Question: Can anyone know if there is a simple way to replace checkbox checkmark by image?
I have two images for "checked" and "unchecked" checkbox state. I don't know how to use them instead of checkmark.
I also tried to replace content with StackPanel and put Image and TextBlock inside. Images are switching by triggers. It works fine but I have no idea how to remove checkmark icon.
I googled a lot and found complicated solutions with tons of XAML (BulletDecorator etc). I personaly don't like to complicate my life and I believe there is a simplier solution.

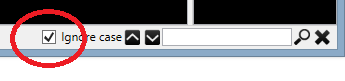
Answer: You simply define your own 'ControlTemplate' for the 'Checkbox', in which you display your images instead of the default tick. You can find the default 'ControlTemplate' for the 'Checkbox' in the <URL> page on MSDN.
When defining your own 'ControlTemplate', it's often a good idea to start with the default. Get that working in your project and then you can start tweaking it to your liking. That way, it should keep all the default behaviours that users are used to from a 'Checkbox'.
But this is WPF we're talking about here... with a little lateral thinking, it's easily possible to make several controls other controls. For example, here is a 'ToggleButton' with a custom 'ControlTemplate' that makes it look like a 'Checkbox', but with an 'Image' that changes when you click on it instead of the normal tick mark:
'''
<ToggleButton Content="I'm An Image CheckBox Label" Foreground="Black">
<ToggleButton.Template>
<ControlTemplate TargetType="{x:Type ToggleButton}">
<StackPanel Orientation="Horizontal">

<Image.Style>
<Style>
<Setter Property="Image.Source"
Value="/AppName;component/Images/Image1.jpg" />
<Style.Triggers>
<DataTrigger Binding="{Binding IsChecked,
RelativeSource={RelativeSource AncestorType=
{x:Type ToggleButton}}}" Value="True">
<Setter Property="Image.Source"
Value="/AppName;component/Images/Image2.jpg" />
</DataTrigger>
</Style.Triggers>
</Style>
</Image.Style>

<ContentPresenter Content="{TemplateBinding Content}"
Margin="5,0,0,0" />
</StackPanel>
</ControlTemplate>
</ToggleButton.Template>
</ToggleButton>
'''
It would also be easy to convert this to a 'CheckBox' as that also uses the 'IsChecked' property... you could probably even just replace all instances of the word 'ToggleButton' with the word 'Checkbox' and it should work.